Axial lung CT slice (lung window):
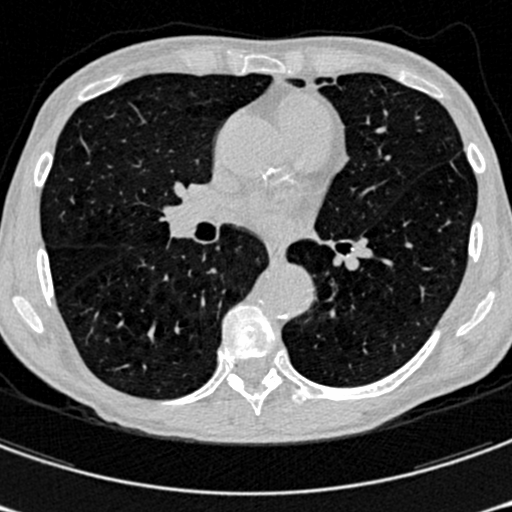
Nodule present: no